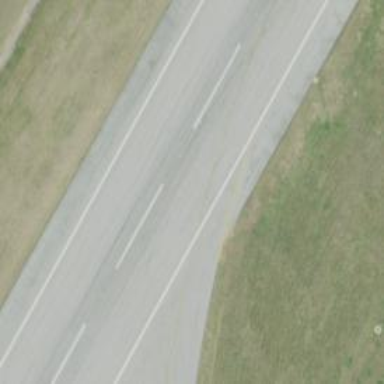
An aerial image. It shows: Asphalt runway at the airport.